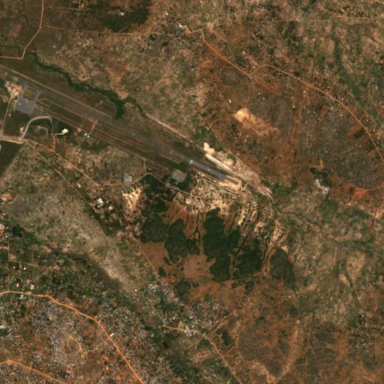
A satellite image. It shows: International aerodrome airport.